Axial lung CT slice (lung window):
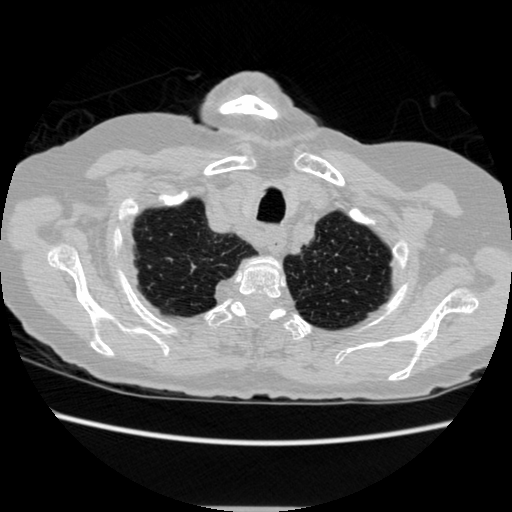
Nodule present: no